Here is the envelope spectrum of one vibration snapshot from a rolling-element bearing, with each characteristic fault-frequency family marked on the frequency axis. Diagnose the bearing from this image, choosing from: normal, inner_race, outer_race, ball.
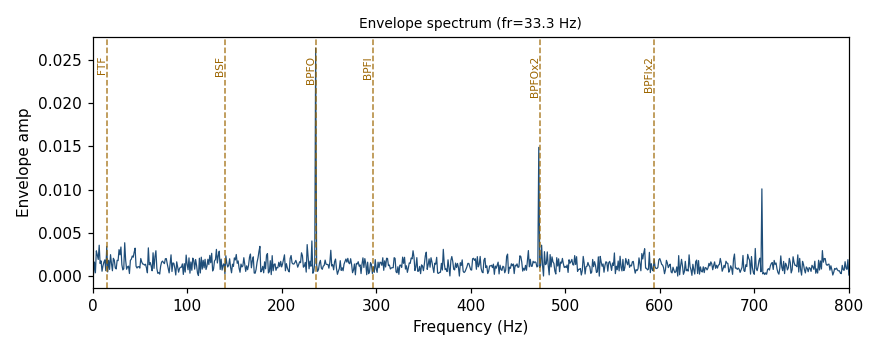
Answer: outer_race